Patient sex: M
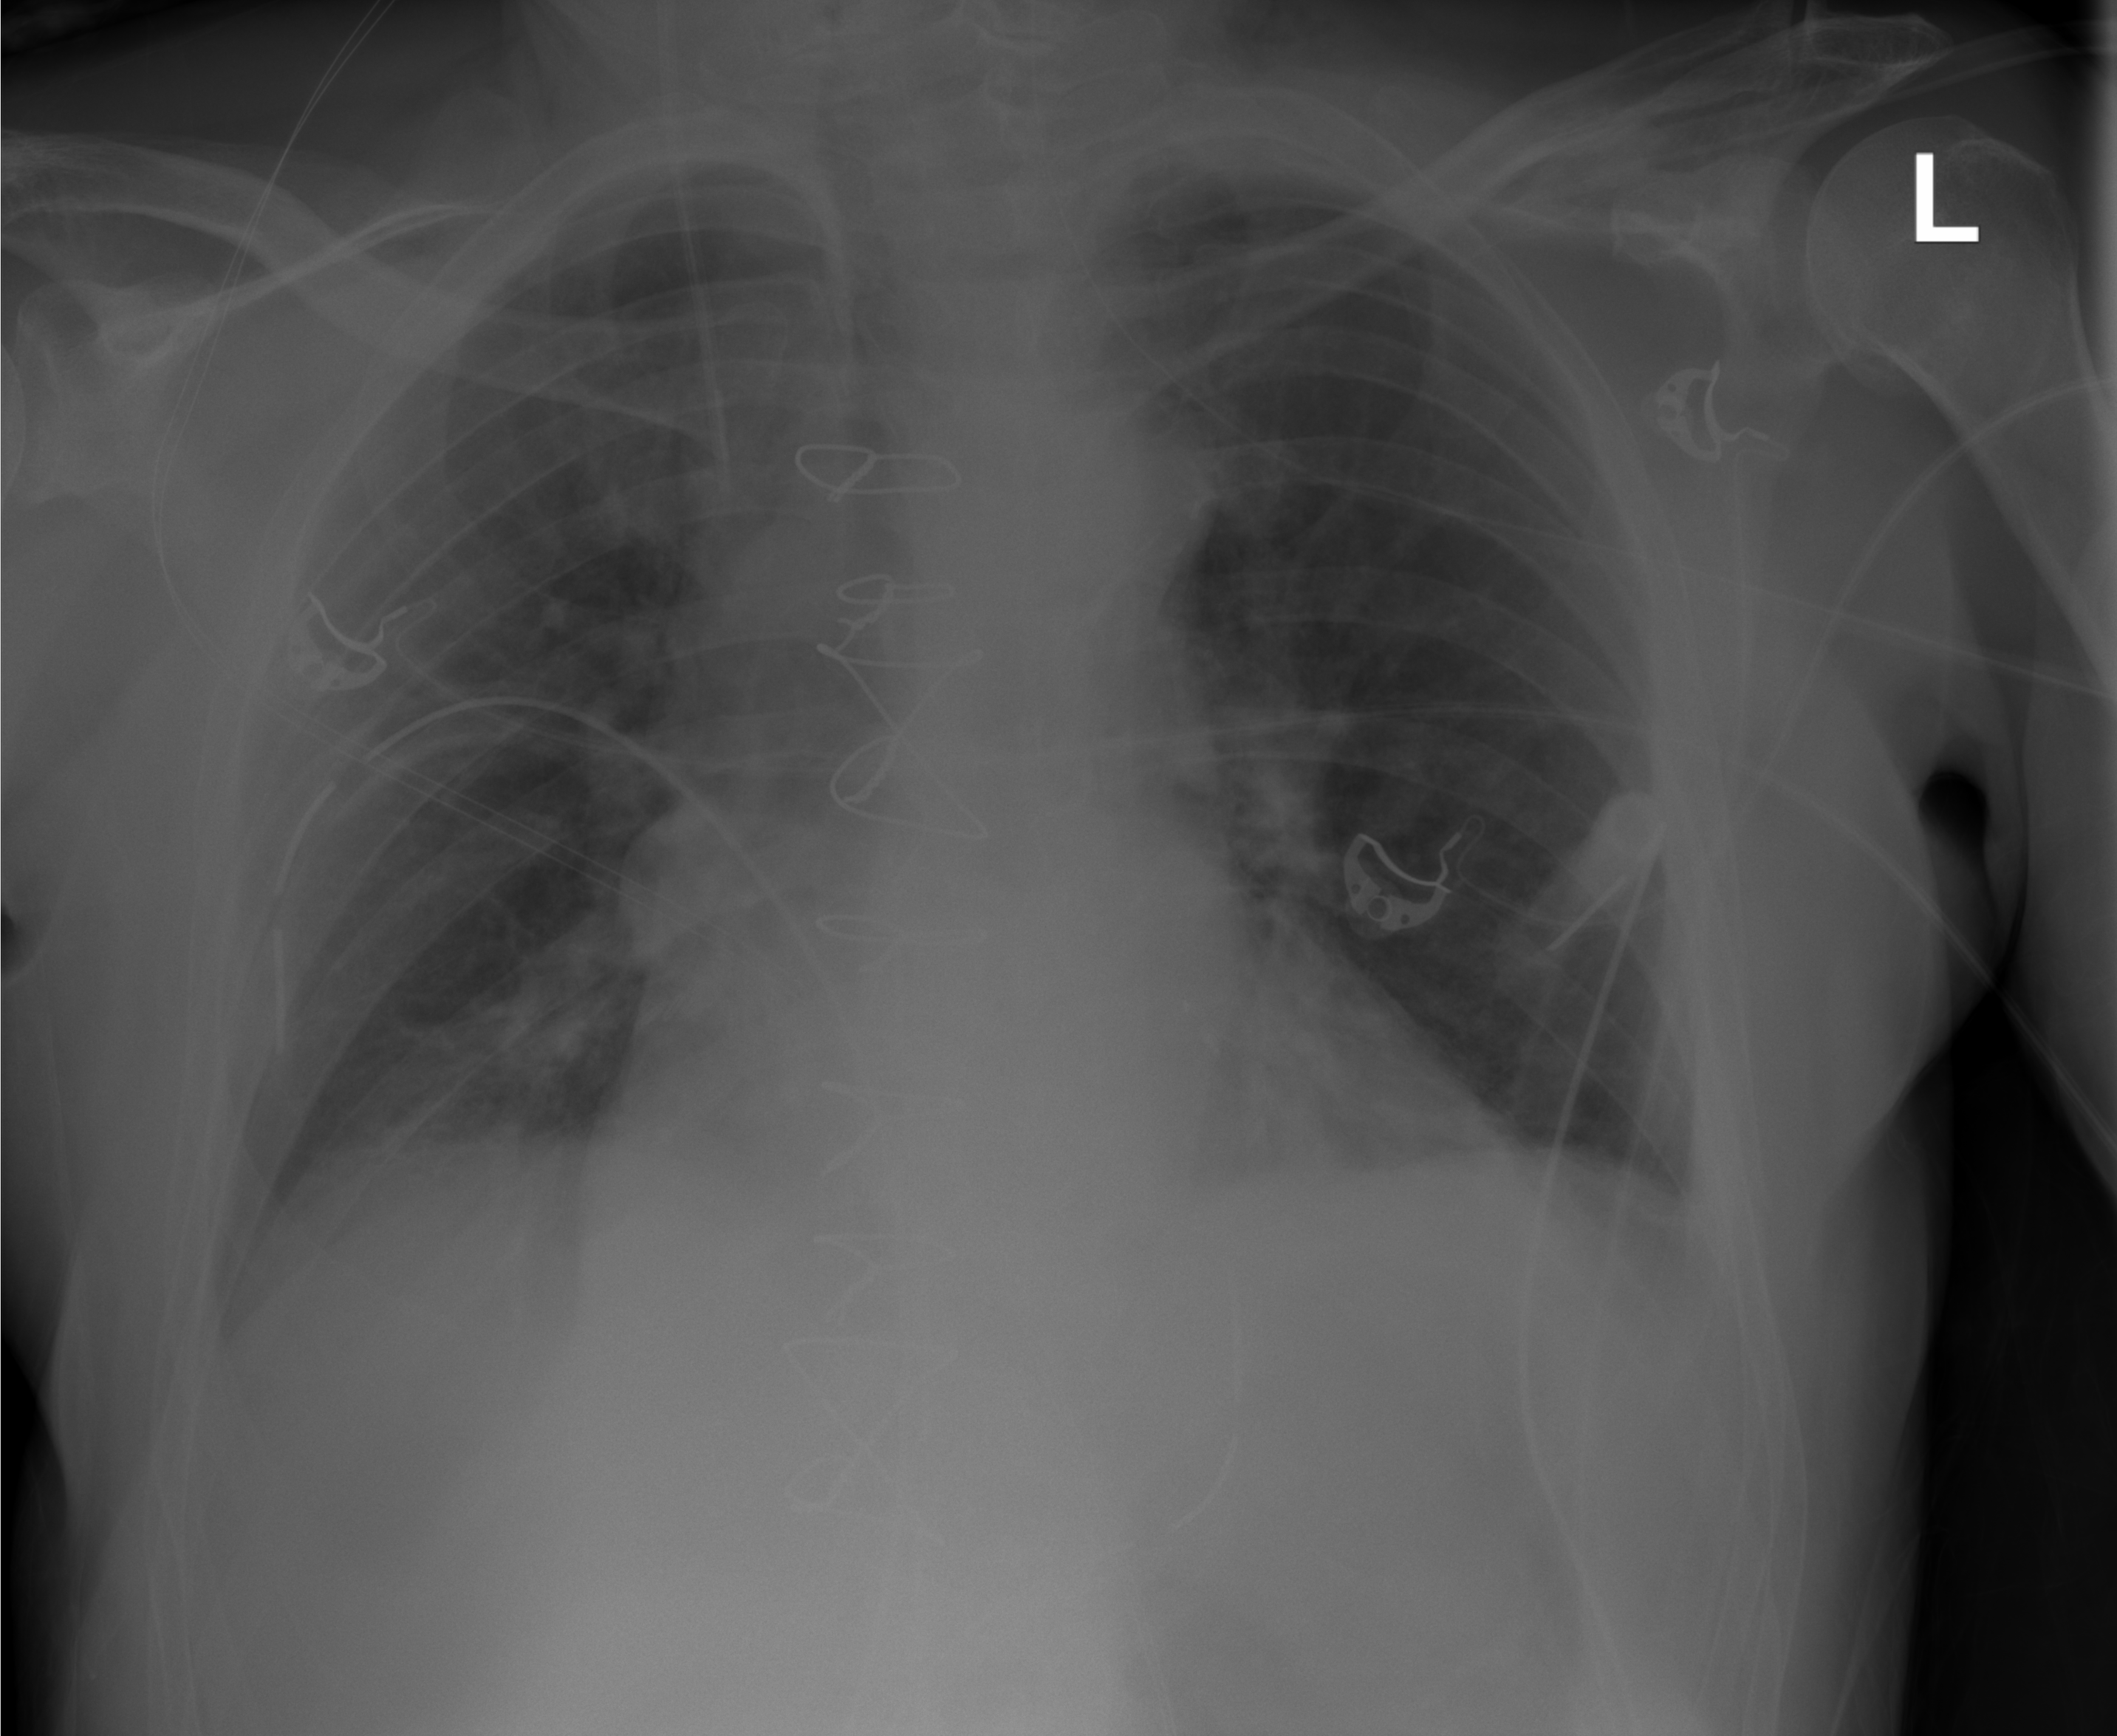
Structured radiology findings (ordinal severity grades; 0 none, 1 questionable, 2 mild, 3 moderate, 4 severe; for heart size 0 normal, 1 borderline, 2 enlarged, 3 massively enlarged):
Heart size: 1
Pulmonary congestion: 1
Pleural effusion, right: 0
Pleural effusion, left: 2
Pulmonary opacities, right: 0
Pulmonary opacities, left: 0
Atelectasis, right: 0
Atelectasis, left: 0